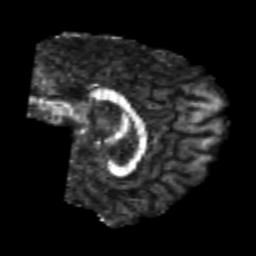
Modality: FA
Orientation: sagittal
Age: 23
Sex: male
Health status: healthy
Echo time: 0.074 s